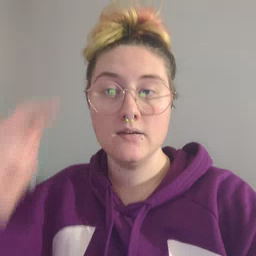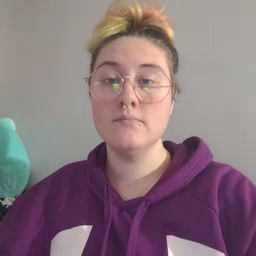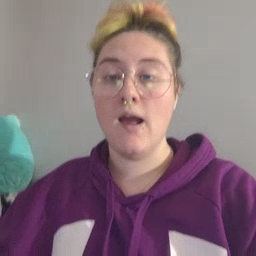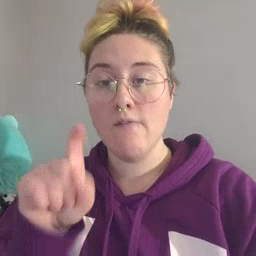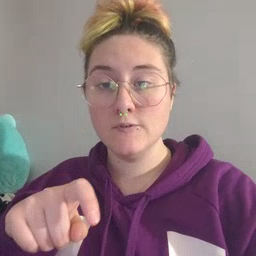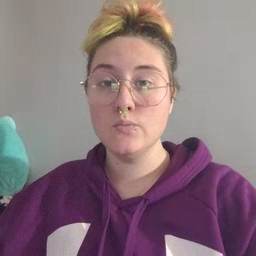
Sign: haveto